Question: I am trying to create a theme for wordpress and created a custom menu and sidebar for the theme. However, for the custom menu, it appears inside the admin page as the picture shown. Can I know why this is happening and how to make it only display on the page itself? Thanks inn advance.
My code for the custom sidebar and menu:
'''
function custom_menu() {
$args = array(
'theme_location' => '',
'menu' => '',
'container' => 'div',
'container_class' => '',
'container_id' => '',
'menu_class' => 'menu',
'menu_id' => '',
'echo' => true,
'fallback_cb' => 'wp_page_menu',
'before' => '',
'after' => '',
'link_before' => '',
'link_after' => '',
'items_wrap' => '<ul id="%1$s" class="%2$s">%3$s</ul>',
'depth' => 0,
'walker' => ''
);
wp_nav_menu($args);
register_nav_menu( 'primary', 'primary_menu');}
function custom_sidebar() {
$args = array(
'id' => 'sidebar_nav',
'name' => __( 'Sidebar', 'text_domain' ),
'description' => __( 'Sidebar Description', 'text_domain' ),
'class' => '',
'before_title' => '<h2 class="widgettitle">',
'after_title' => '</h2>',
'before_widget' => '<li id="%1$s" class="widget %2$s">',
'after_widget' => '</li>',
);
register_sidebar( $args );}
add_action( 'widgets_init', 'custom_sidebar' );?>
'''
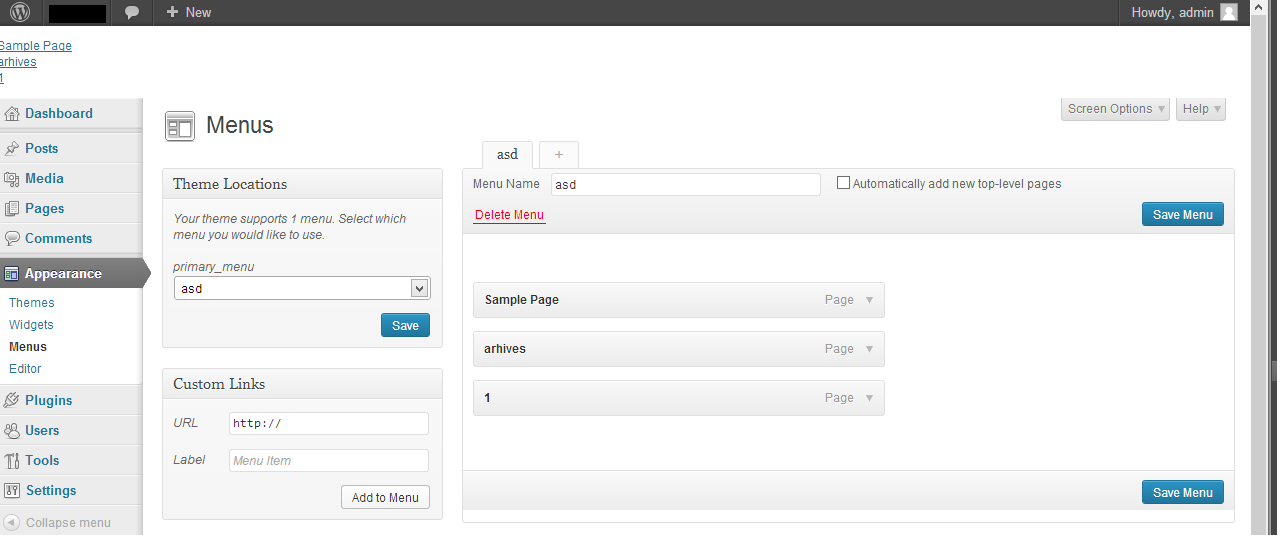
Answer: 'wp_nav_menu()' prints the nav menu, and belongs in a theme template file like e.g. 'header.php'. Remove it from the registering function.